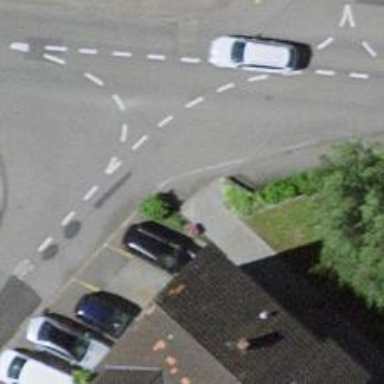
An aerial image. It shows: Kerb barrier.